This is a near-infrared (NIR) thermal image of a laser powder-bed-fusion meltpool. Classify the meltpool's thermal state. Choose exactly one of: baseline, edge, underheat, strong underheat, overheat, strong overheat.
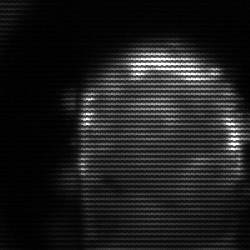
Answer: baseline